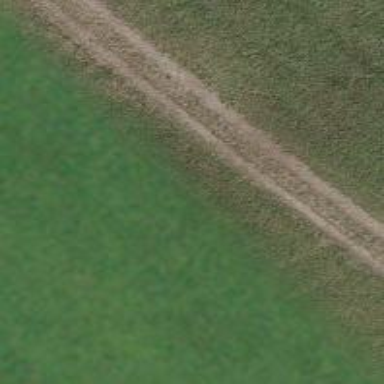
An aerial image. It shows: Grassy track with grade3 tracktype.